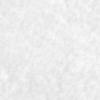
Label: no_change